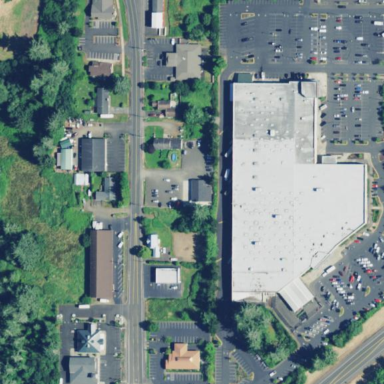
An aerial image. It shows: Retail area.